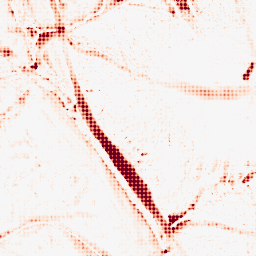
Category: morphological
Decomposition family: morphological_ellipse
Decomposition parameters: operation: opening
width: 20
height: 20
Upsampling method: sinc_blackman
Upsampling parameters: scale: 8
kernel_size: 8
Upsampling scale: 8